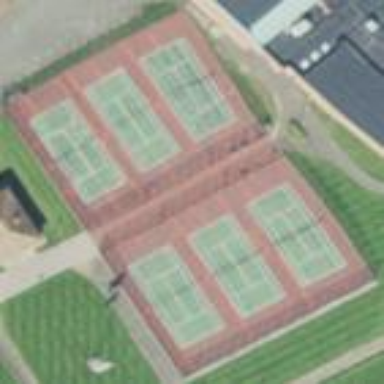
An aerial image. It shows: Tennis court on the leisure land pitch.